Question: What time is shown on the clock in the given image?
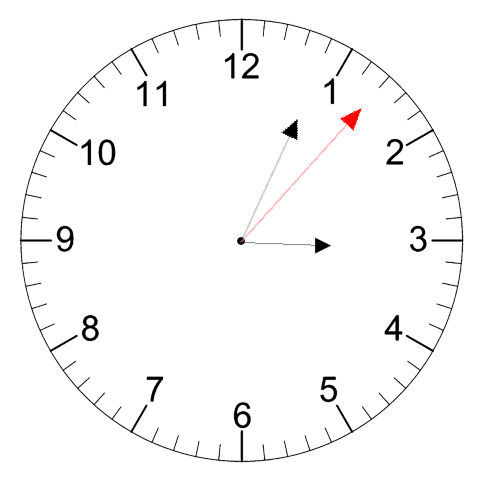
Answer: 03:04:07